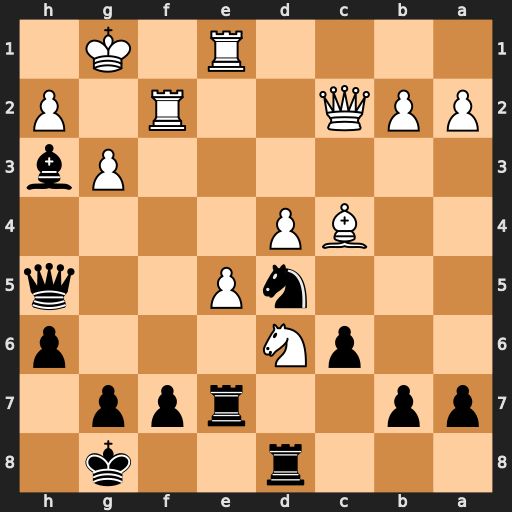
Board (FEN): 3r2k1/pp2rpp1/2pN3p/3nP2q/2BP4/6Pb/PPQ2R1P/4R1K1
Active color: b
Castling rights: -
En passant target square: -
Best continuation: Rxd6 Be2 Qg6 exd6 Qxc2